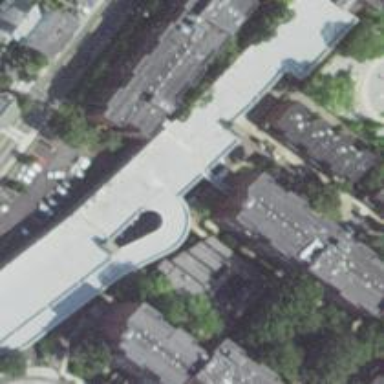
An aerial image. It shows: Residential road passing through building tunnel.